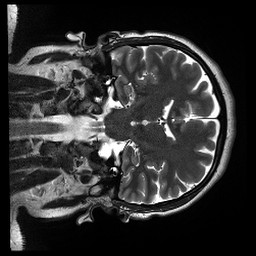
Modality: T2w
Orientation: coronal
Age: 21
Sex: female